Question: The question is below the solution. Going off of what Scott Bruns suggested that branching by version might be our problem, I decided to thoroughly read through the Team Foundation Server 2010 documentation, as well as the Microsoft Patterns and Practices. The resources used are as follows:
Chapter 5 - Defining Your Branching and Merging Strategy
<URL>

I have chosen to utilize the following structure.
'''
TeamCollection
TeamProject
Development
Feature A
Feature B
Main
TeamApplication
Code
Project1
Project2
Project3
MyClassLibrary
Documents
Releases
1.0
2.0
2.1
'''
The understanding of this is quite simple. The main code base is in Main and contains the code base in its entirety, but not multiple copies or multiple versions. Furthermore, if a feature needs developed a single project can be branched into the Development branch, instead of branching the entire solution. The result is that the change would be merged back into the main repository. This provides isolation so that when a feature is being developed, it does not break the main code base.
So, how this solves my issue of maintaining different builds, is that when a new build is released, this is the scenario when the solution in its entirety would be branched into Releases. So, essentially, releases contains a full copy of the source code for each release, which makes sense. So hotfixes, bugs, and maintenance can be provided for specific releases, and merged back into the Main repository once the fixes and changes are stable.
So in the end, the Main code base would essentially always be the latest stable build of the software, while development isolates features and untested code, and releases isolates your builds and allows post-release maintenance.
The other part of the problem that lead to the solution was thinking we needed to branch for just any type of change that is not a 'fix'. Understanding you should only branch when absolutely necessary, we would now be applying fixes, changes, and the like to existing code bases and merge, instead of creating entire new branches.
I hope I explained this well. I am still getting a feel for Team Foundation Server 2010 and learning this well. A lot of answers can be aquired by thoroughly reading through the MSDN docs, Patterns and Practices, and the like. Some of it is a bit hard to understand at first, but eventually you catch on.
Hope this helps anyone with a similar scenario. I am still sketchy about a good method of branching features, whether the entire code base from main should be branched or just single projects. Like if just a new section of a WinForm needed added, should be able to just branch the form file, but without a project you don't have a designer, so small things like this seem like an issue.
I did some searching on version control branching here on SO in regards to branching structures, and strategies, but none of those questions or answers fit my specific scenario, so here we go.
My source control structure is as follows:
'''
TeamCollection
TeamProject
Code
1.0
Project1
Project2
Project3
MyClassLibrary
1.1
Project1
Project2
Project3
MyClassLibrary
2.0
Project1
Project2
Project3
MyClassLibrary
...
'''
The usual method I use for branching is to just branch the entire version directory. Say I want to make a new feature from version 2.0, I would branch the entire 2.0 folder to 2.1.
The problem I have encountered with this approach now, is that this project is 444mb in size, so with my current method of branching each version is 444mb and utilizes a lot of disk space. The other issue is its not necessary to create duplicates of all the files that do not need changed.
In the project, I have a single Class Library that I would like to branch from 2.0 to 2.1. I need to make just a small change to the library, but would like to separate this change from the 2.0 code base. The issue I am having is understanding how I should proceed to branch this.
If I branch as follows:
'''
TeamCollection
TeamProject
Code
2.0
Project1
Project2
Project3
MyClassLibrary
2.1
MyClassLibrary
'''
I am trying to understand how I would then build a release of the entire product, but that would include version 2.1 of the class library if it is isolated from the other projects. I don't necessarily want the 2.0 code base to be changed to reference the 2.1 Class Library, because 2.1 should not be part of 2.0.
My other approach thought was to do:
'''
TeamCollection
TeamProject
Code
2.0
Project1
Project2
Project3
MyClassLibrary
MyClassLibrary-2.1 (following the default suggestion of TFS Explorer)
'''
This, makes some sense as the 2.1 branch is a subset of the code base 2.0 because it is a minor feature change, but this also creates an extremely messy file system hierarchy for large projects, and again, I am trying to understand how I would build version 2.1 of the entire project, without changing references in version 2.0. Again, 2.1 should be a separate build from 2.0.
My only solution is again to just branch the entire project, but I am trying to find professional help for this since the project is becoming large in size and branching all 444mb should not be necessary.
I would like to use the first option I suggested where I have 2.1/MyClassLibrary, but I would really need help understanding how I would be creating a build of the whole product with only the single project in the 2.1 directory.
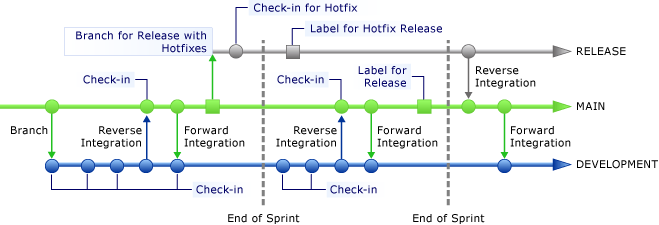
Answer: Branching by version might be your basic problem.
Why are you required to work on different versions of an app in different folders? Do you really need to work on multiple versions of the code at the same time?
In our environment I would just get version 2.0 (or 2.1, etc) into the same folder structure (not at the same time of course). I would not need an additional 444mb of disk space.
Of course, your environment/branching choices may be very different.